Question: In a project I'm working on right now, which requires showing lots of charts, we've been using <URL> javascript library quite successfully so far.
One of the new features we are adding now requires us to render this kind of chart:

Which is supposed to be a distribution chart (A + B + C + D = 100%). I don't know how to call that kind of chart.
As far as I know there's no way to draw that chart using <URL>, but I may be wrong.
<URL>
Thanks in advance.
: I've learned that this kind of chart is called "rose chart", "polar area chart" or "coxcomb chart".
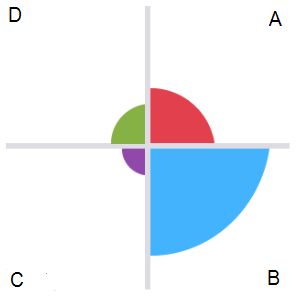
Answer: Here is a few samples similar to you requirement that might help get and idea. It uses the <URL> framework
- <URL>
And here's a <URL>
Hope it helps